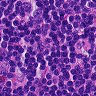
Metastatic tissue present: no